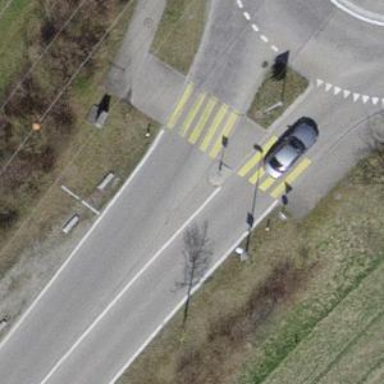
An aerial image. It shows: Zebra crossing with uncontrolled intersection and pedestrian island.